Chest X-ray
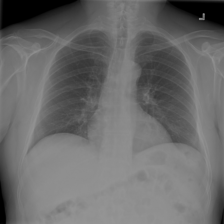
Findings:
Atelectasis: negative
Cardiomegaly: negative
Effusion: negative
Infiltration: negative
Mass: negative
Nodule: negative
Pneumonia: negative
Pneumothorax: negative
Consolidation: positive
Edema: negative
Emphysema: negative
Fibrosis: negative
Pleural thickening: negative
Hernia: negative